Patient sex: F
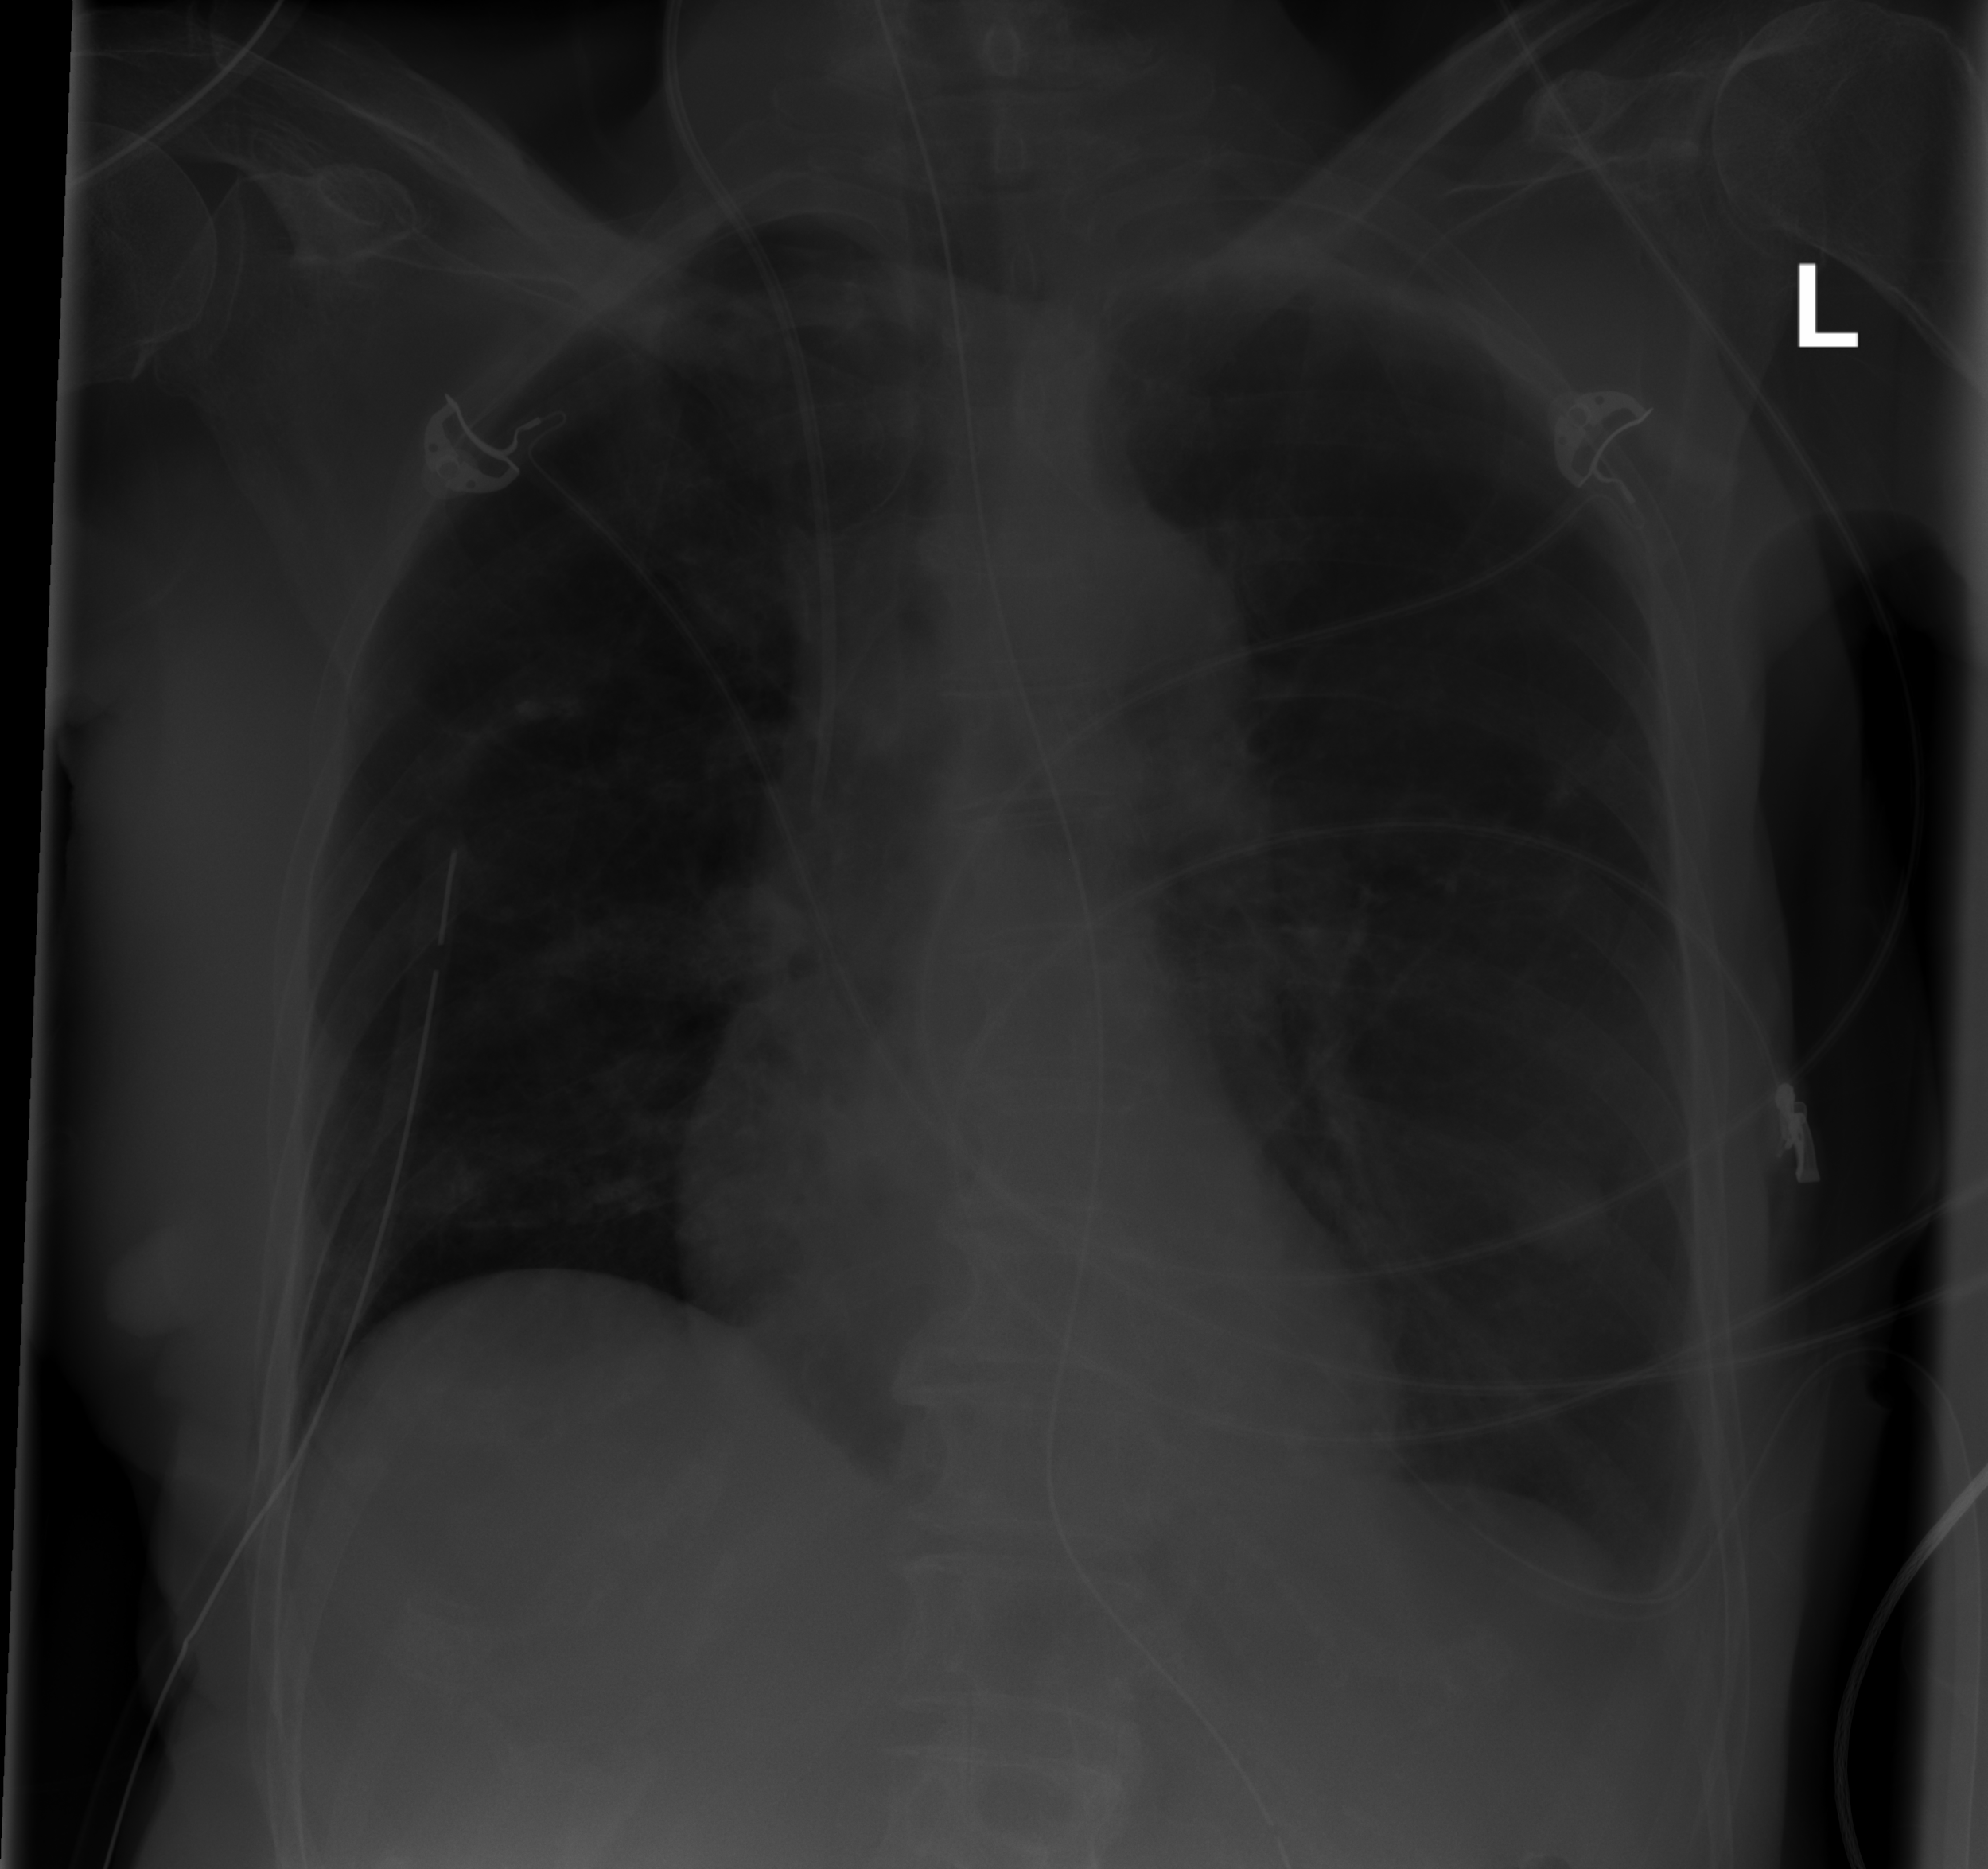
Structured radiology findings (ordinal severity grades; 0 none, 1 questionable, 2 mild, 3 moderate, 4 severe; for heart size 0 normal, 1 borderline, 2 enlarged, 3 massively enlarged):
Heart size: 0
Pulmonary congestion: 0
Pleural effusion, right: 0
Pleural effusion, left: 2
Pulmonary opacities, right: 0
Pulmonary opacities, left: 0
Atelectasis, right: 0
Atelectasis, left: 0